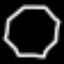
Label: octagon